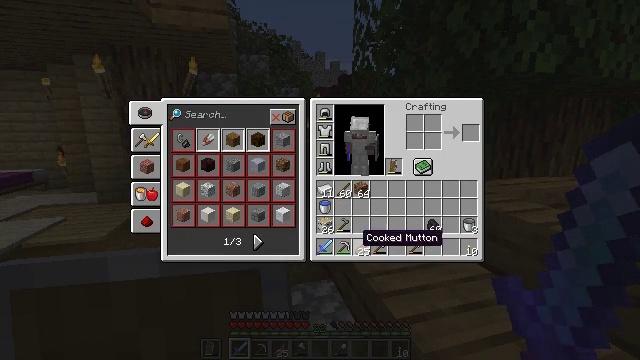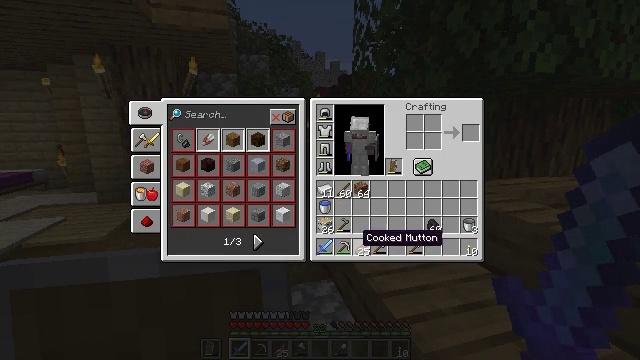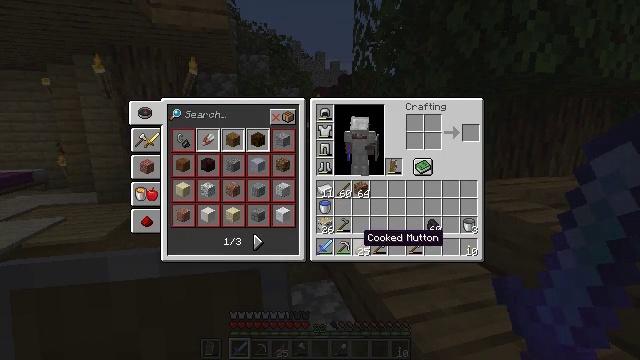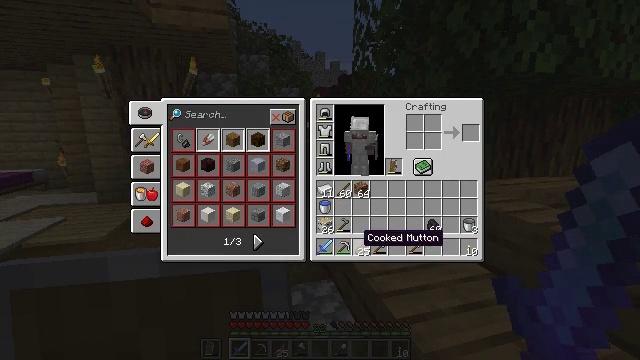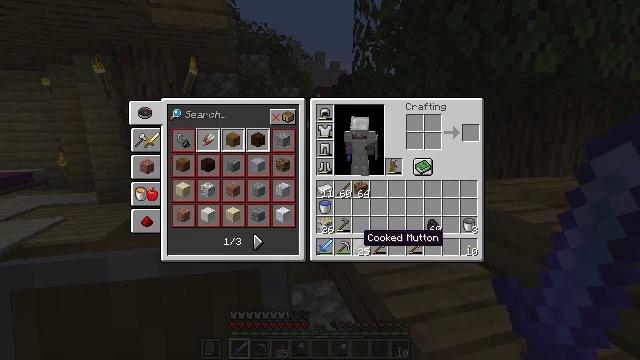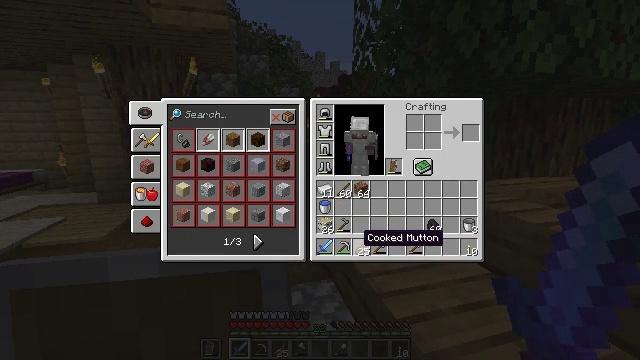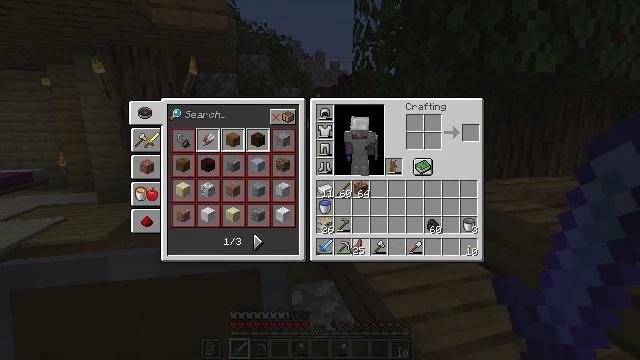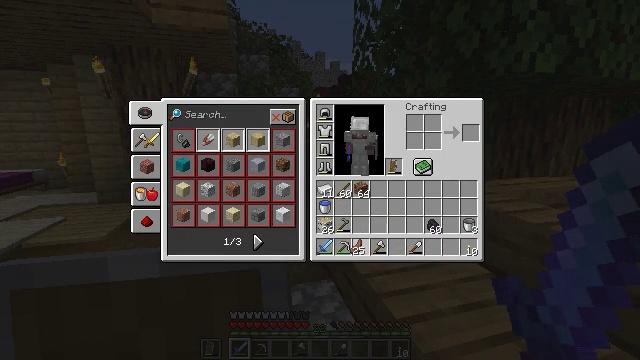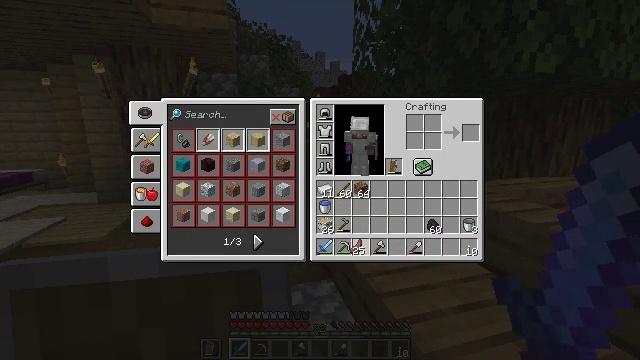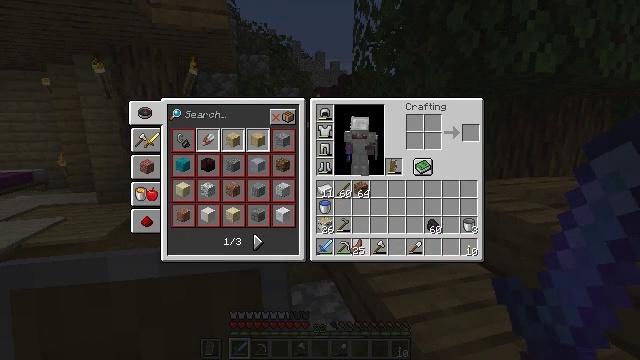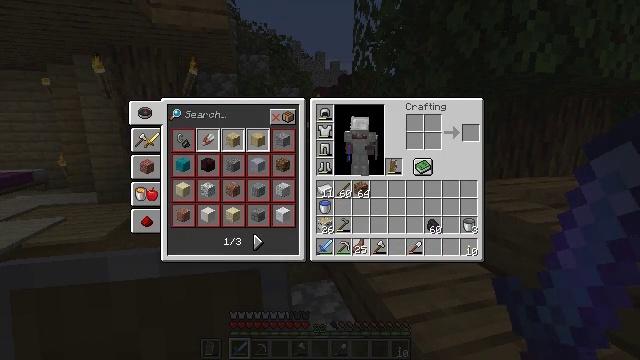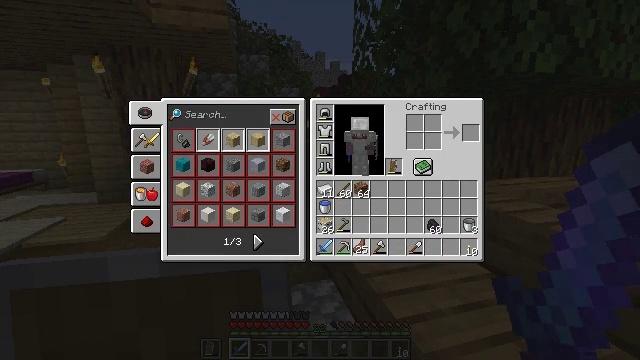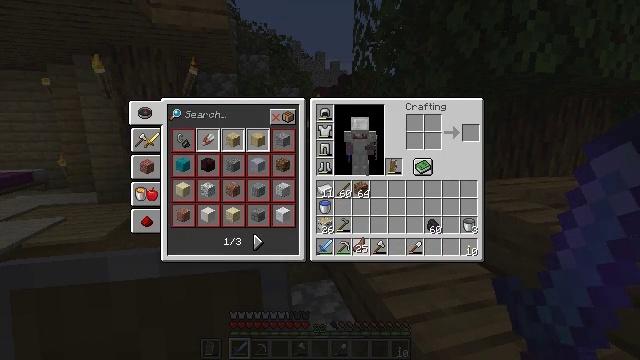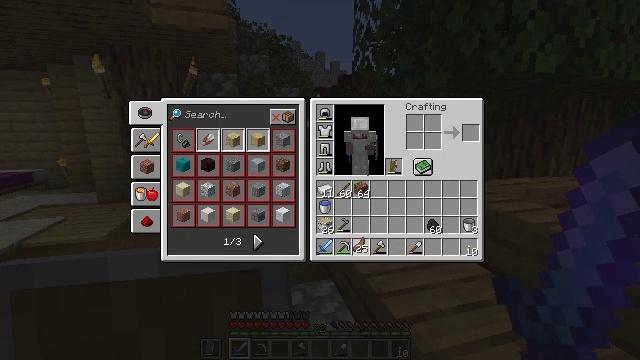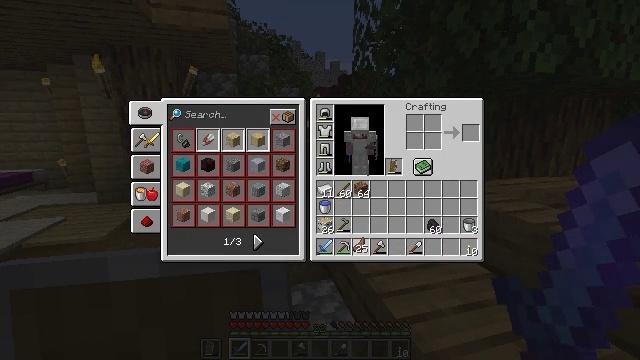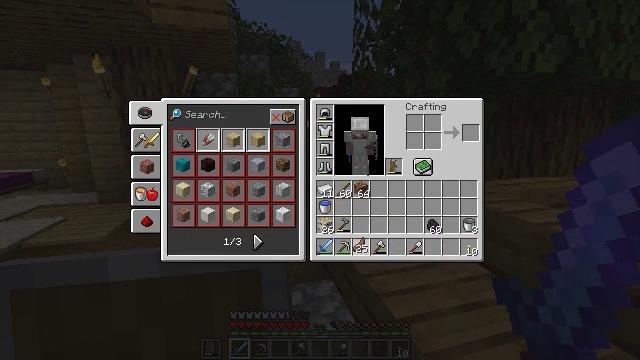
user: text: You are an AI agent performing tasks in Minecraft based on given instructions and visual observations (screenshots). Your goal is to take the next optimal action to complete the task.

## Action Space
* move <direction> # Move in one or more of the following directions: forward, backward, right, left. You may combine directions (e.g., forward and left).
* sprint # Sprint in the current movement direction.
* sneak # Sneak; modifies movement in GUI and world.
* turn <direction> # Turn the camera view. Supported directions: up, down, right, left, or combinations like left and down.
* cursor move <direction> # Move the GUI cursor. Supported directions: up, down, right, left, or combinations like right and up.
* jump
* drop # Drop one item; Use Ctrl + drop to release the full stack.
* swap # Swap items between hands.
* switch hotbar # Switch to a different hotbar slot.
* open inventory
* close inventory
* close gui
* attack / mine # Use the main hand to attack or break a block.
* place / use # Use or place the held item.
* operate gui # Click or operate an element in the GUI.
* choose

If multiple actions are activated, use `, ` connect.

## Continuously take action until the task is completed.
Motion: motion action
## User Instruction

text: Mine the nether wart block in the Nether.
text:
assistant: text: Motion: no_op
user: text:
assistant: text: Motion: no_op
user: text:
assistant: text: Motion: no_op
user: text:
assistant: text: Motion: no_op
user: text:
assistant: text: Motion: no_op
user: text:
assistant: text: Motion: operate gui
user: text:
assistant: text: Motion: operate gui
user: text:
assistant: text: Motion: no_op
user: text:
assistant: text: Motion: no_op
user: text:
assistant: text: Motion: no_op
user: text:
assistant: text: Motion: no_op
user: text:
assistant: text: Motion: no_op
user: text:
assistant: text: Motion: no_op
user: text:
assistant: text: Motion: no_op
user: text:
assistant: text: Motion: operate gui
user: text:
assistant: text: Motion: operate gui
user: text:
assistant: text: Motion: no_op
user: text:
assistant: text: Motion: no_op
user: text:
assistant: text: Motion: no_op
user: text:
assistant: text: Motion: cursor move right
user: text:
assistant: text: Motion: cursor move right and down
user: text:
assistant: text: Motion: cursor move right
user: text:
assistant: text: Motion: cursor move right
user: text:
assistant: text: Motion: no_op
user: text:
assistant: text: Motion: no_op
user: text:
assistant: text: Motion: no_op
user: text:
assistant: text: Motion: no_op
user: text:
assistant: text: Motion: no_op
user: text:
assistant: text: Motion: no_op
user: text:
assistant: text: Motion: no_op